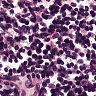
Metastatic tissue present: no